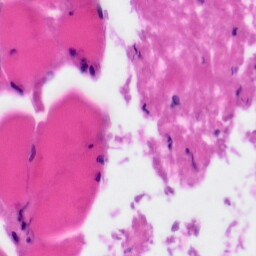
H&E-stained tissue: Tonsil